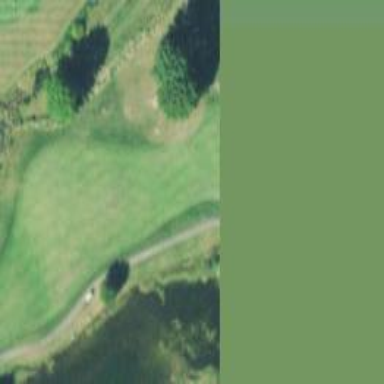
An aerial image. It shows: Golf hole.